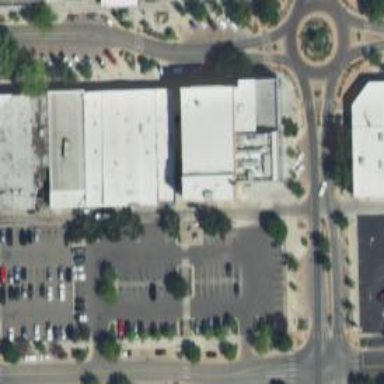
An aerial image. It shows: Parking space.